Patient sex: F
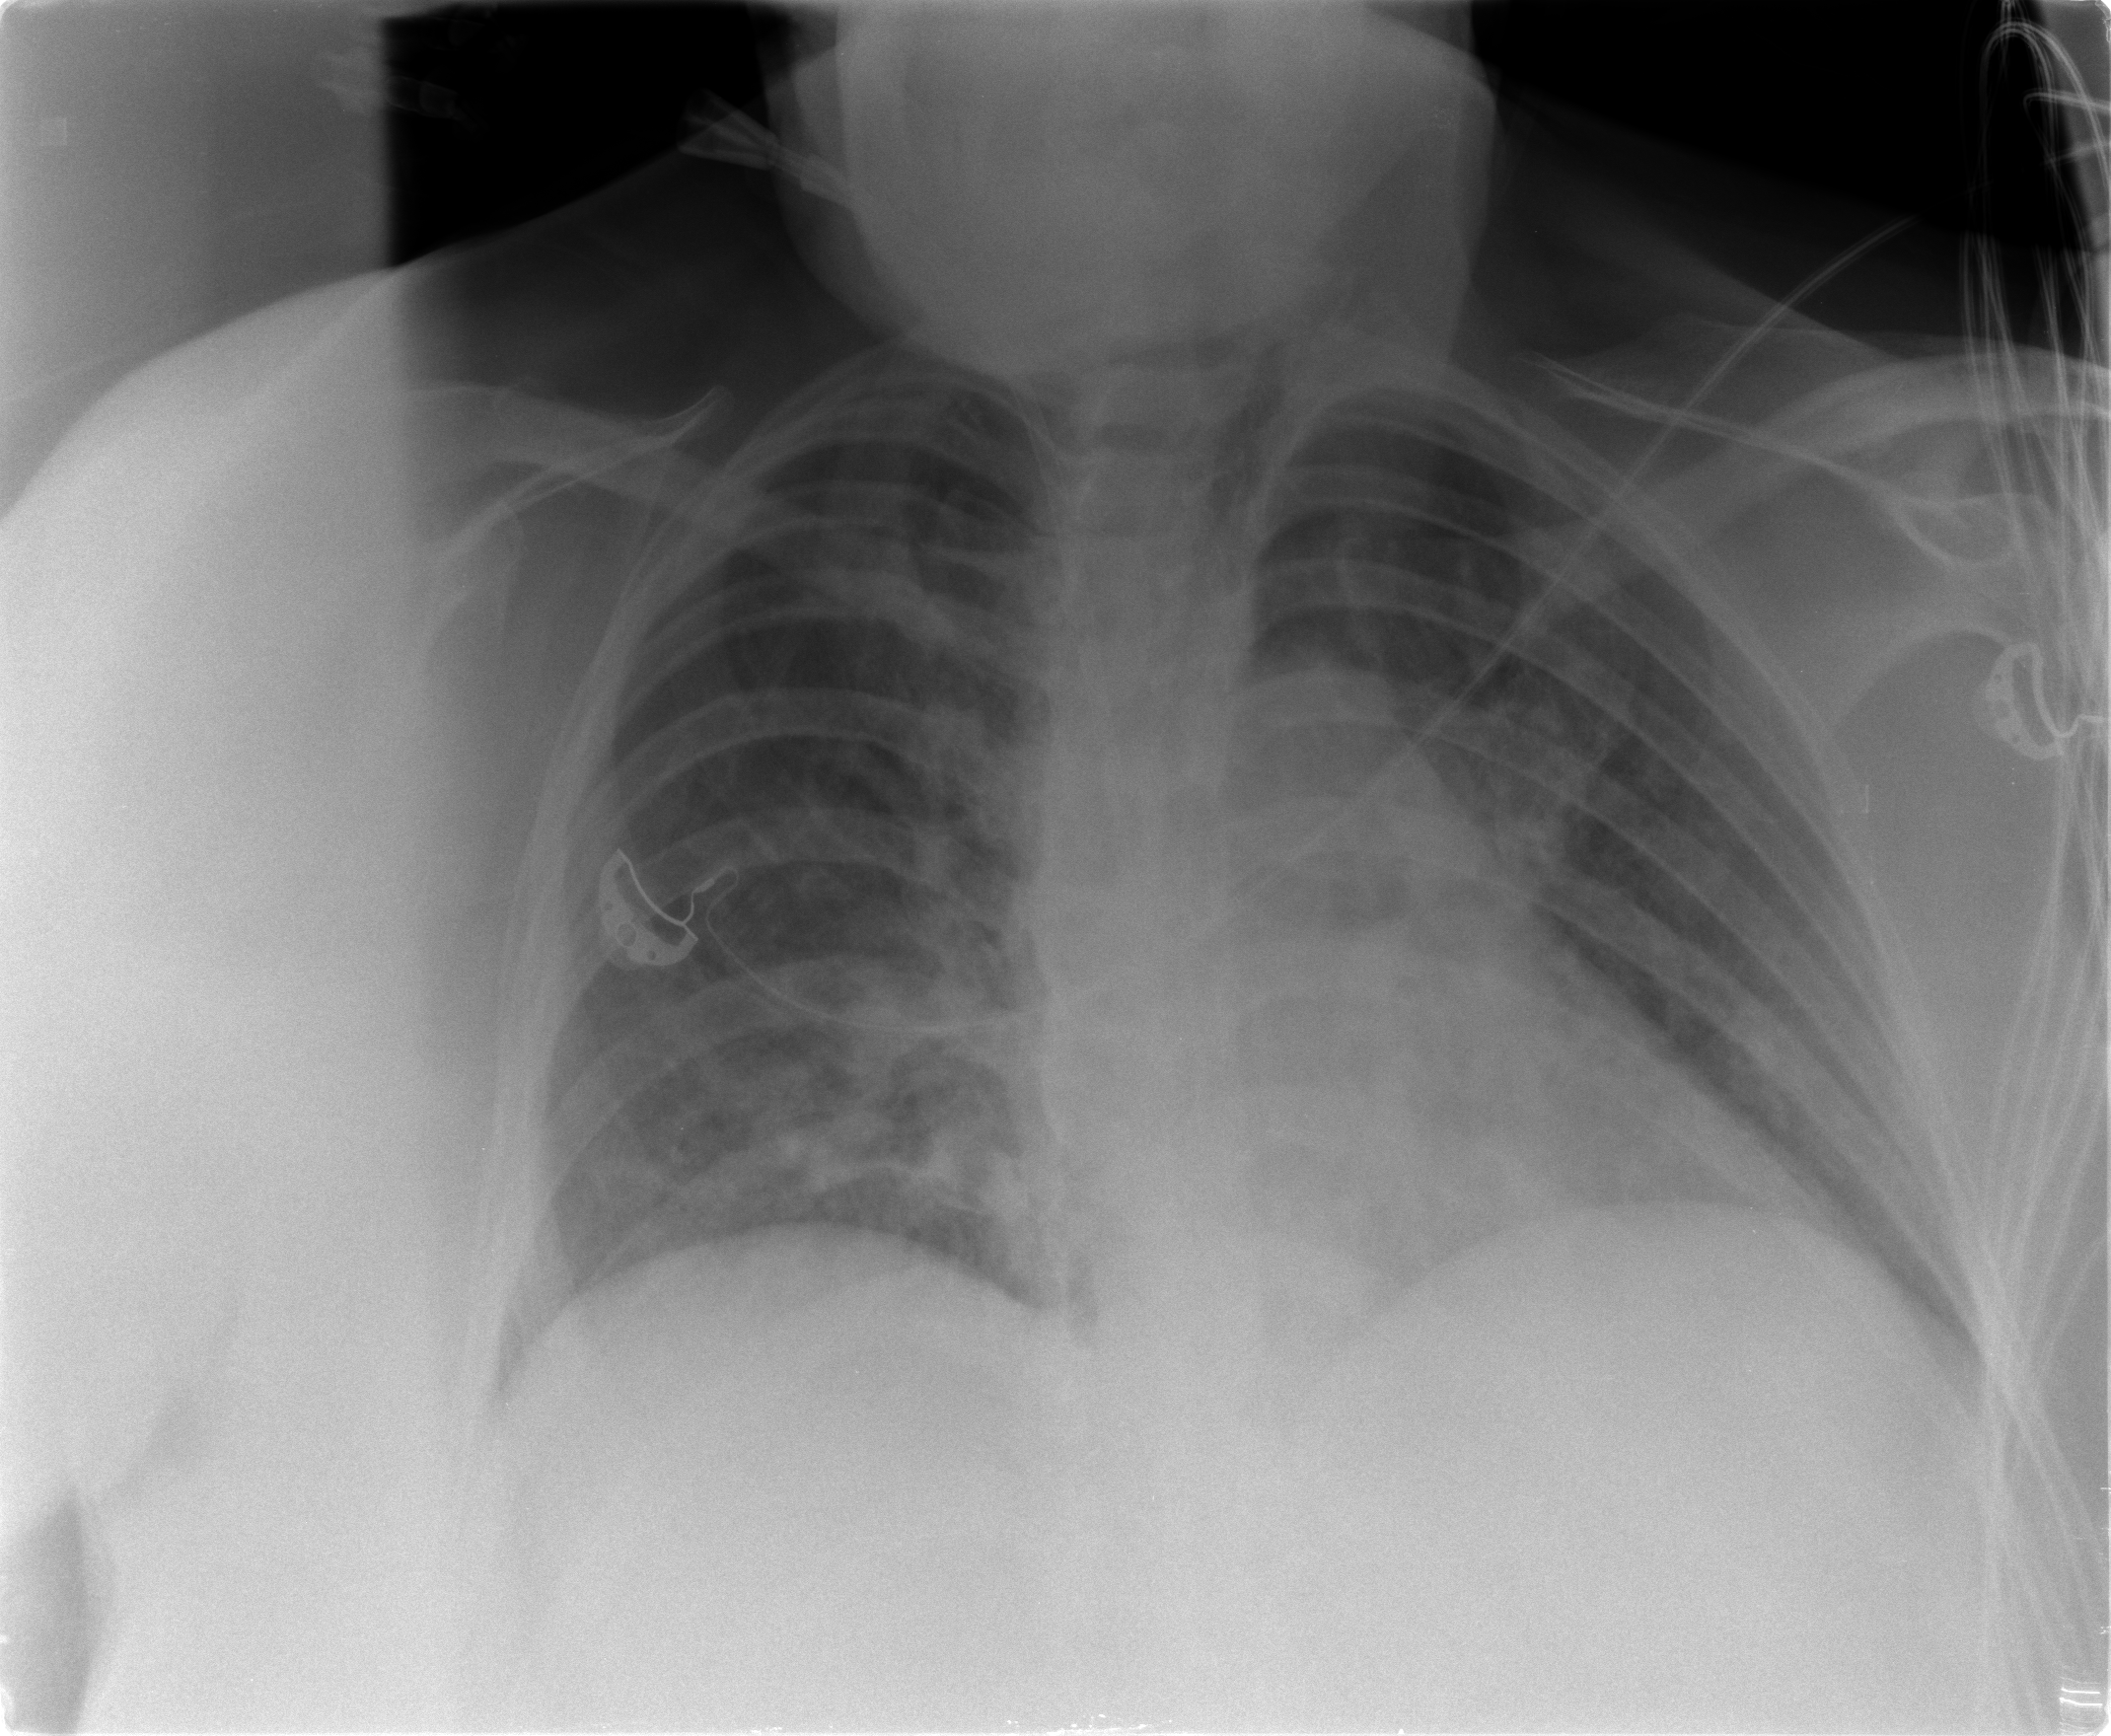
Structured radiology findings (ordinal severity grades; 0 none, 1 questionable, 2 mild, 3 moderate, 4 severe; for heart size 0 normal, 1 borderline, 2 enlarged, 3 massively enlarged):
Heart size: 1
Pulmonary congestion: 2
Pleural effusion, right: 0
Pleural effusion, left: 0
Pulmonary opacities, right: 2
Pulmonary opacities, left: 2
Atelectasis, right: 1
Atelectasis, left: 0